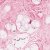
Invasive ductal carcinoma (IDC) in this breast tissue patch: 0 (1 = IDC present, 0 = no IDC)